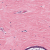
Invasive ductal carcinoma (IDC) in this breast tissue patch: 0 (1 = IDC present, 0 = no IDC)